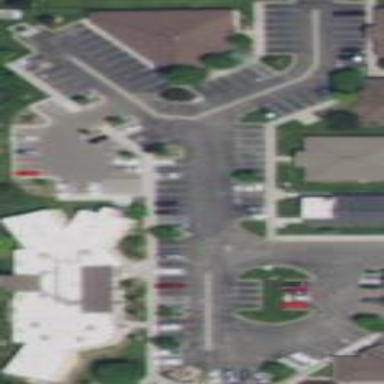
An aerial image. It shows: Parking area with asphalt surface.